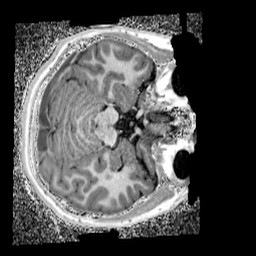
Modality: UNIT1_denoised
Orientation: axial
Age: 14
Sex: female
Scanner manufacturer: siemens
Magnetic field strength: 3 T
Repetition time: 4 s
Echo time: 0.00299 s